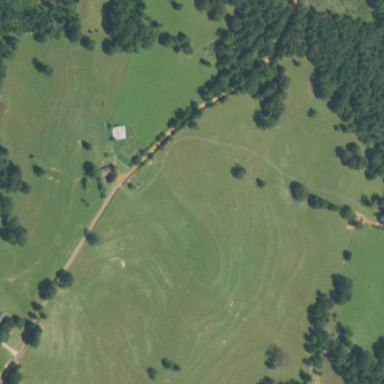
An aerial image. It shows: Pasture area used as meadow.